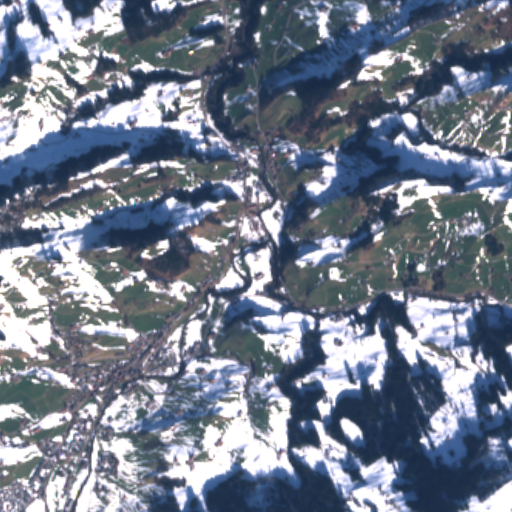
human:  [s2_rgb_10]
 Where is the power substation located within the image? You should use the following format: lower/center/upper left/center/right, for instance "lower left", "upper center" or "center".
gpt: The power substation is located in the center of the image.
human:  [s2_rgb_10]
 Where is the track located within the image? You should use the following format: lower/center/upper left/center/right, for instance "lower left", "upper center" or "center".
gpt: The track is located in the lower center of the image.
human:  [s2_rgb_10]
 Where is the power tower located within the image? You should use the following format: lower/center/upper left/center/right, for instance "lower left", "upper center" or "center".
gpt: There is no power tower in the image.